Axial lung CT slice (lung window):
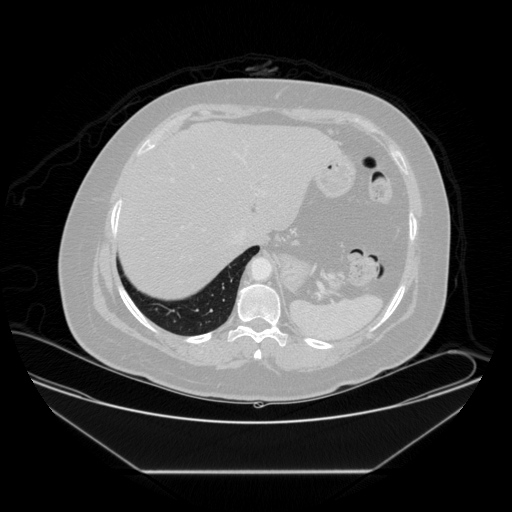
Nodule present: no